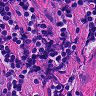
Metastatic tissue present: no